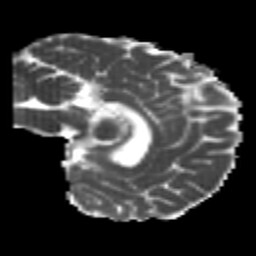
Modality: MD
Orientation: sagittal
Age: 23
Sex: female
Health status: healthy
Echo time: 0.074 s